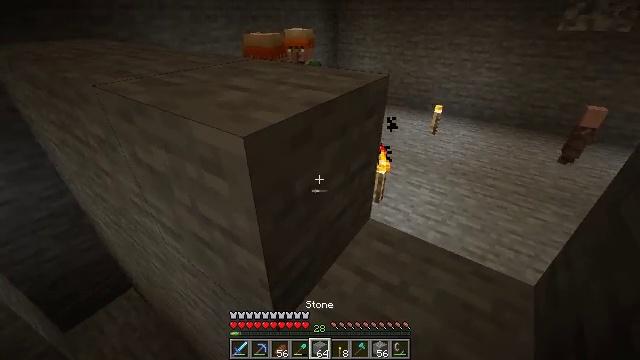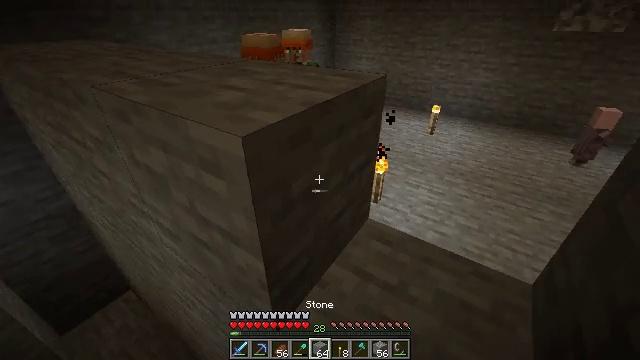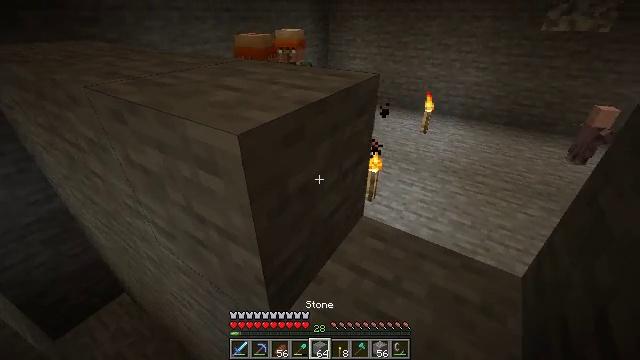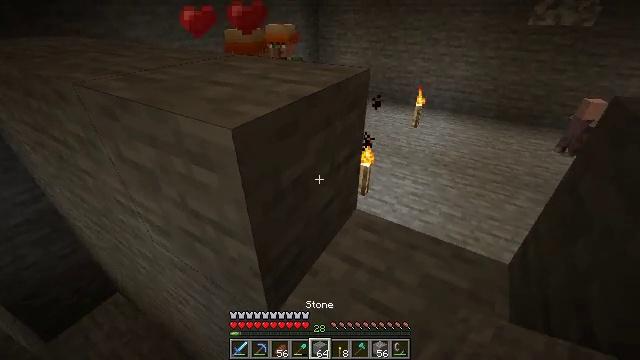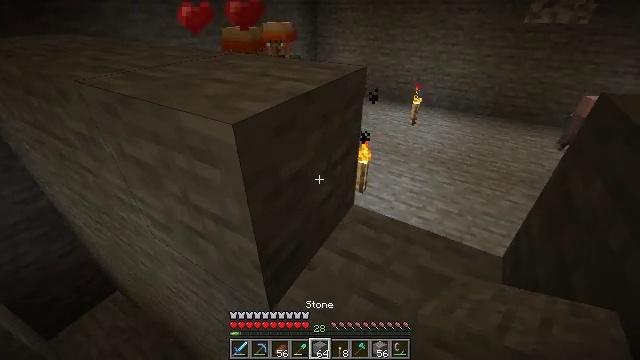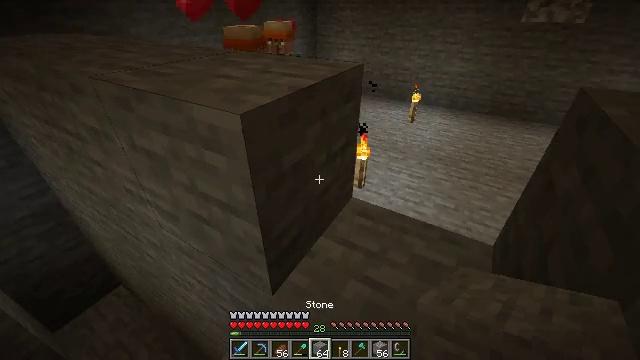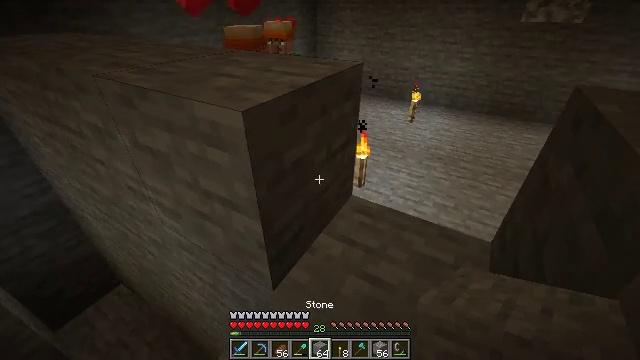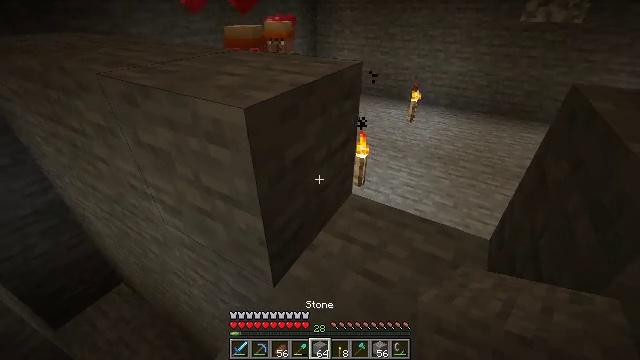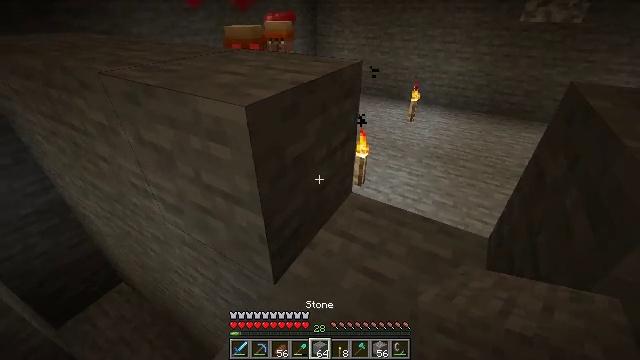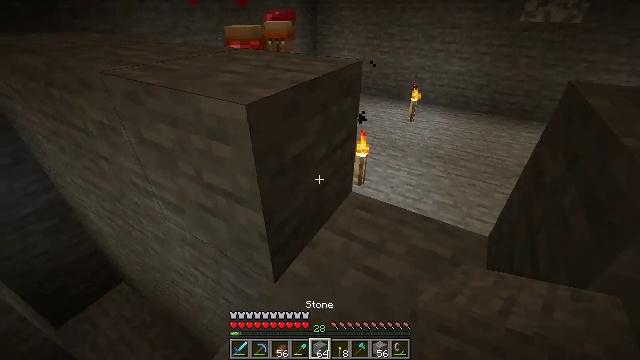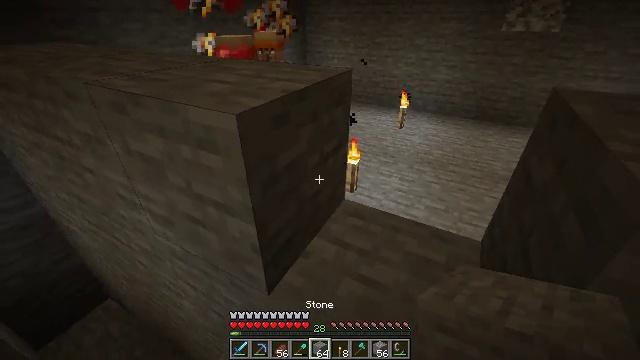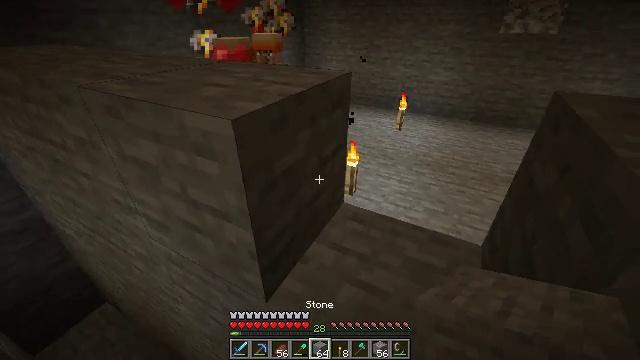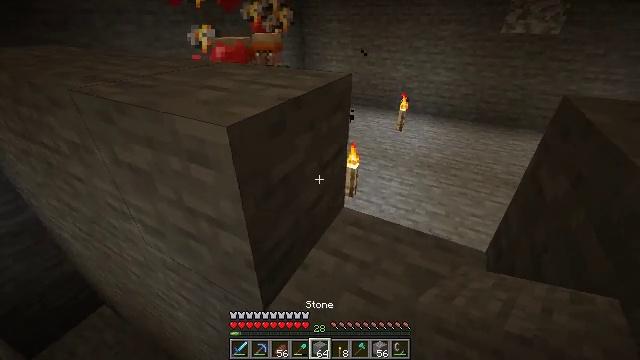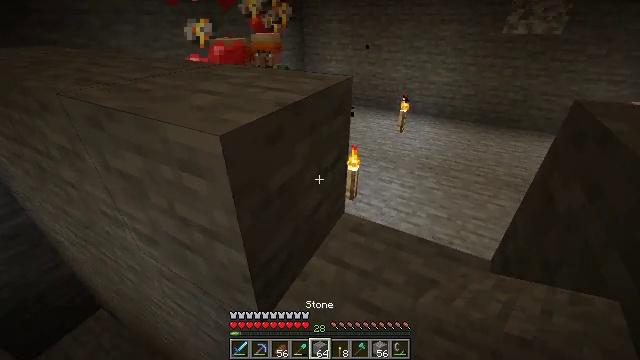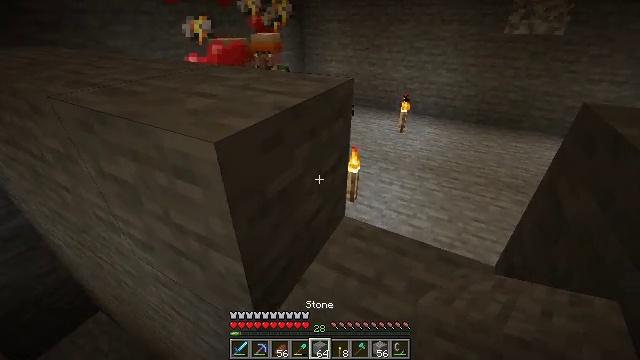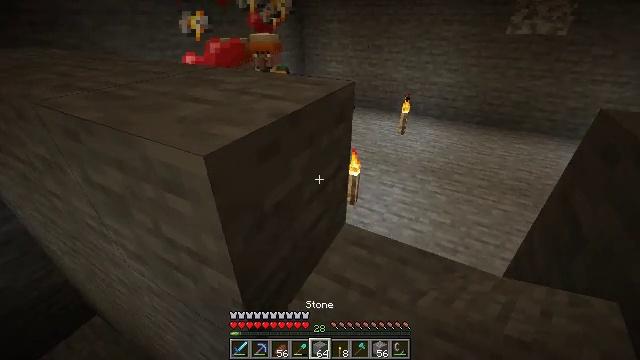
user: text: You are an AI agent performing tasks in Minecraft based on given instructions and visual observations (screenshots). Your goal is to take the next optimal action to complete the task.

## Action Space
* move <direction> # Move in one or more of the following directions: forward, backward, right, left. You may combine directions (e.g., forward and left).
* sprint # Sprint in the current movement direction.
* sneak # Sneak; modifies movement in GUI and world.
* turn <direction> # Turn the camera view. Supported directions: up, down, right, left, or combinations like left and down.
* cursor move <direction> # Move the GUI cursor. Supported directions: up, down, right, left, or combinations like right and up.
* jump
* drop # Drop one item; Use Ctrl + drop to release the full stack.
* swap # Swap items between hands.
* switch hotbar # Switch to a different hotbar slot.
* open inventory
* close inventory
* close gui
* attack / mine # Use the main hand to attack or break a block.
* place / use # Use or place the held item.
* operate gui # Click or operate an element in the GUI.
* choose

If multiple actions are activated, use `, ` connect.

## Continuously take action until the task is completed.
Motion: motion action
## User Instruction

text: Remove a carrot from the inventory.
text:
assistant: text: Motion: sneak
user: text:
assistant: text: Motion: move back, sneak, turn right
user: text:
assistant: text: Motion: move back, sneak, turn right
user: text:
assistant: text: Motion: move back, sneak
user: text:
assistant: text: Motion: move back, sneak
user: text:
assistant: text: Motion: sneak
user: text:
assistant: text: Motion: sneak
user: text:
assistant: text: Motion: sneak
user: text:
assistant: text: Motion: sneak
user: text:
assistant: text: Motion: move forward, sneak, turn right and up
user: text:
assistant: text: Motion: move forward, sneak
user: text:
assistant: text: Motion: move forward, sneak
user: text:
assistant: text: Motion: move forward, sneak
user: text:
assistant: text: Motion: move forward, sneak
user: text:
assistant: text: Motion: move forward, sneak
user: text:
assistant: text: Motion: move forward and move right, sneak
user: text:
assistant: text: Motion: move forward and move right, sneak
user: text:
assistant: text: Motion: move forward and move right, sneak
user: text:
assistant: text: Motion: move forward and move right, sneak
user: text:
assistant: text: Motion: move forward and move right, sneak, turn left
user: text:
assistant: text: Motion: move forward and move right, sneak, turn left
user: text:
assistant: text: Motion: move forward and move right, sneak
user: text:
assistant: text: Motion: move forward and move right, sneak
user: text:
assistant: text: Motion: move forward and move right, sneak
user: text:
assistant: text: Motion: move forward and move right, sneak, turn left and up
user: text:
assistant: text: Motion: move forward and move right, sneak, turn left and up
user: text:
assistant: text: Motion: move forward and move right, sneak, turn left and up
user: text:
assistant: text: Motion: move forward and move right, sneak, turn left and up
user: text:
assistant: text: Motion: move forward and move right, sneak, turn left and up
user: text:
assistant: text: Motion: move forward and move right, sneak, turn left and up